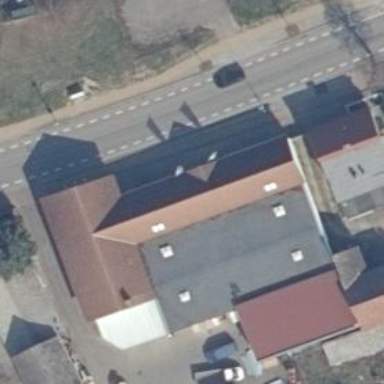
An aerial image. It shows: Hardware shop.